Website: crate-barrel
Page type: gifting
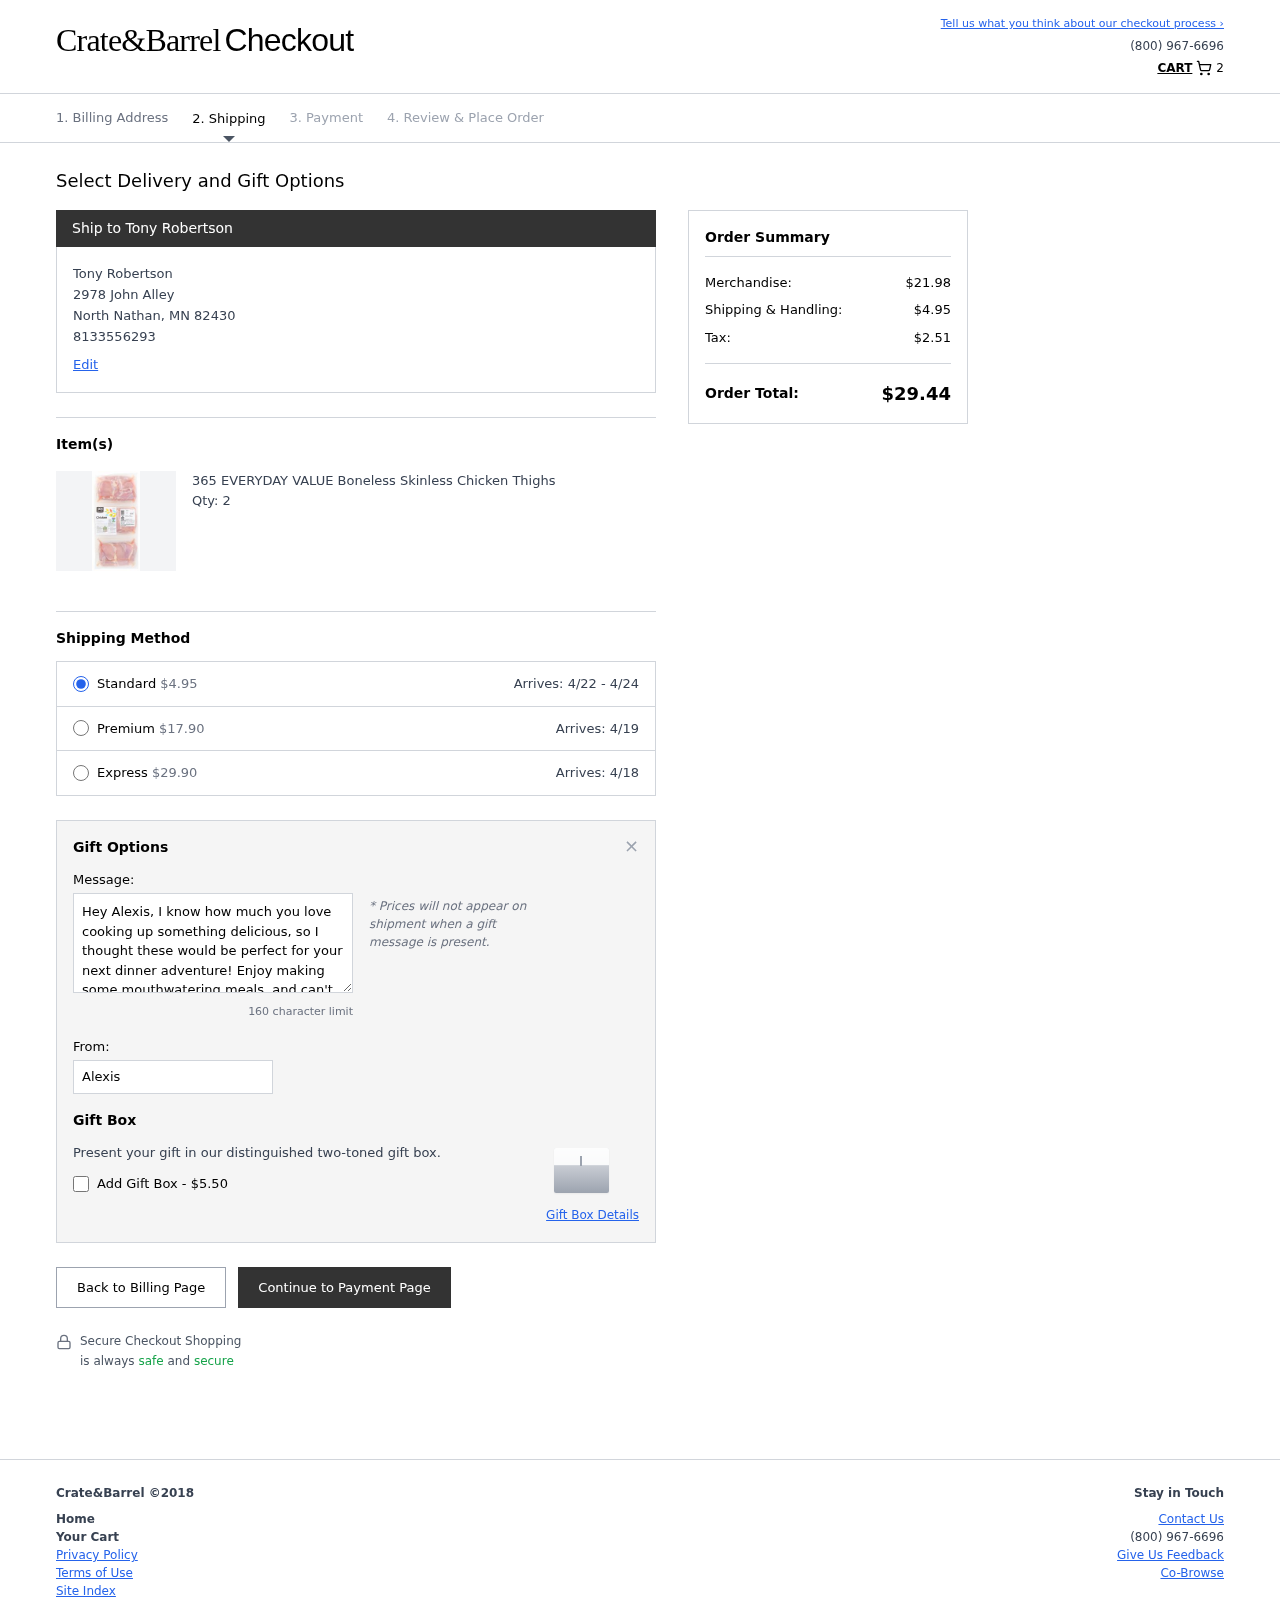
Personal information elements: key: PII_CITY
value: North Nathan
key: PII_FULLNAME
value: Tony Robertson
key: PII_GIFT_FIRSTNAME
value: Alexis
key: PII_GIFT_MESSAGE
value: Hey Alexis, I know how much you love cooking up something delicious, so I thought these would be perfect for your next dinner adventure! Enjoy making some mouthwatering meals, and can't wait to hear all about them!
Tony
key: PII_PHONE
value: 8133556293
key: PII_POSTCODE
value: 82430
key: PII_STATE_ABBR
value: MN
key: PII_STREET
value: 2978 John Alley
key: PII_FULLNAME2
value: Tony Robertson
Product elements: key: PRODUCT1_NAME
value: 365 EVERYDAY VALUE Boneless Skinless Chicken Thighs
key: PRODUCT1_QUANTITY
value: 2
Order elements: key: ORDER_NUM_ITEMS
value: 2
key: ORDER_SHIPPING_COST
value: $4.95
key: ORDER_DELIVERY_DATE_RANGE
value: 4/22 - 4/24
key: ORDER_PREMIUM_SHIPPING
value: $17.90
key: ORDER_PREMIUM_DATE
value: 4/19
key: ORDER_EXPRESS_SHIPPING
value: $29.90
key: ORDER_EXPRESS_DATE
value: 4/18
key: ORDER_SUBTOTAL
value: $21.98
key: ORDER_TAX
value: $2.51
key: ORDER_TOTAL
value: $29.44